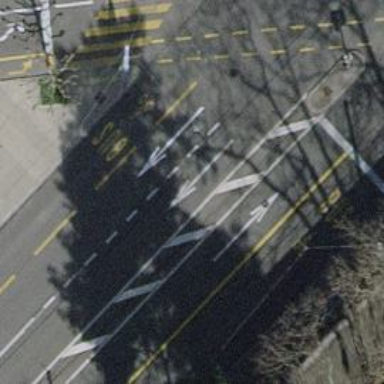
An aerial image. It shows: Bus stop for trolleybuses with designated stop position for public transport.